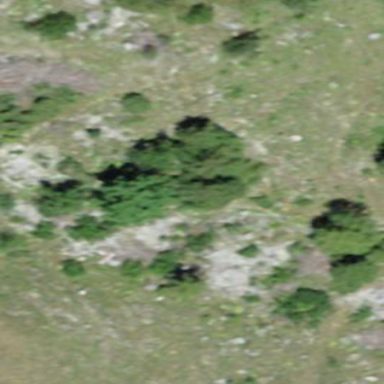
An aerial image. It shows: Forest area.